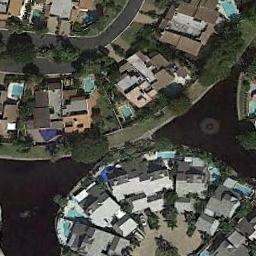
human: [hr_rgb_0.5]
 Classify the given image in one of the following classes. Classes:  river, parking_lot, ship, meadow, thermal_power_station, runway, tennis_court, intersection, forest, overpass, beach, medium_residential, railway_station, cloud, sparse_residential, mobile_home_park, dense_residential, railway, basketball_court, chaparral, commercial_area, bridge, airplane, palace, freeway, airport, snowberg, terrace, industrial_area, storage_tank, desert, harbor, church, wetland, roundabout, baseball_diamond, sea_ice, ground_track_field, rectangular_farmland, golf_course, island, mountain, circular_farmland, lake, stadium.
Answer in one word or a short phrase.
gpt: dense_residential